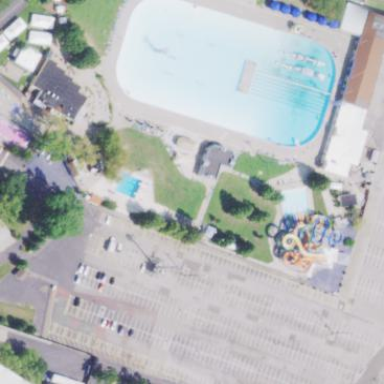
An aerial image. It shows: Outdoor swimming pool for leisure and sport activities.